Question: I have a page that needs to stretch and resize with with window and I've managed to do that but I need that the "inner div" ('#pgContent') stretch if the window is resized to higher dimensions but that it doesn't shrink more than, let's say for example 800 x 600 px.
As I have it now it stretches well but it also shrinks more than I want!
It's working as I want in width but not in height!?
Here's a visual example:

My CSS:
'''
* {
margin: 0;
padding: 0;
outline: 0;
}
/*| PAGE LAYOUT |*/
html, body {
height: 100%;
width: 100%;
/*text-align: center;*/ /*IE doesn't ~like this*/
cursor: default;
}
#pgWrapper {
z-index: 1;
min-height: 100%;
height: auto !important;
/*min-height: 600px;*/ /* THIS SHOULD WORK BUT IT DOESN'T */
height: 100%;
min-width: 1000px;
width: 100%;
position: absolute;
overflow: hidden;
text-align: center;
background: #000;
}
#pgContent {
position: absolute;
top: 30px;
left: 30px;
right: 30px;
bottom: 50px;
overflow: hidden;
background: #CCC;
}
#footWrapper {
z-index: 2;
height: 50px;
min-width: 940px;
position: absolute;
left: 30px;
right: 30px;
bottom: 0px;
background: #C00;
}
/*| END PAGE LAYOUT |*/
'''
And the HTML:
'''
<body>
<div id="pgWrapper">
<div id="pgContent">
This DIV should stretch with window but never lower than for example 800px x 600px!<br />
If window size is lower then scrollbars should appear.
</div>
</div>
<div id="footWrapper">
<div id="footLft"></div>
<div id="footRgt"></div>
</div>
</body>
'''
If someone could give me a help on this I would appreciate.
Thanks in advance.
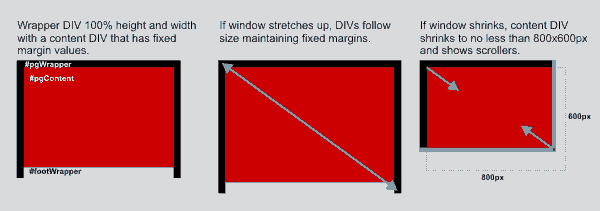
Answer: The second min-height will overwrite the first one.
Use a height of 100% and min-height of 680px;
'''
#pgWrapper {
z-index: 1;
min-height: 600px;
height: 680px;
min-width: 800px;
width: 100%;
}
'''